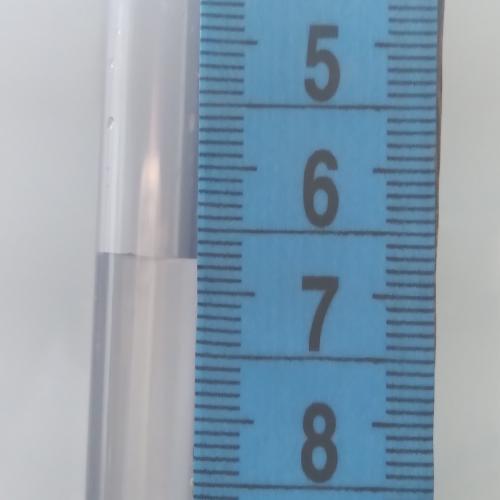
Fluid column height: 6.7 cm